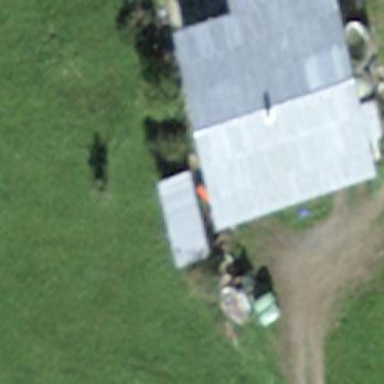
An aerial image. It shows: Farm building.